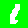
Digit: 1